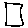
Label: square